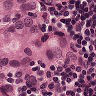
Metastatic tissue present: yes